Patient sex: M
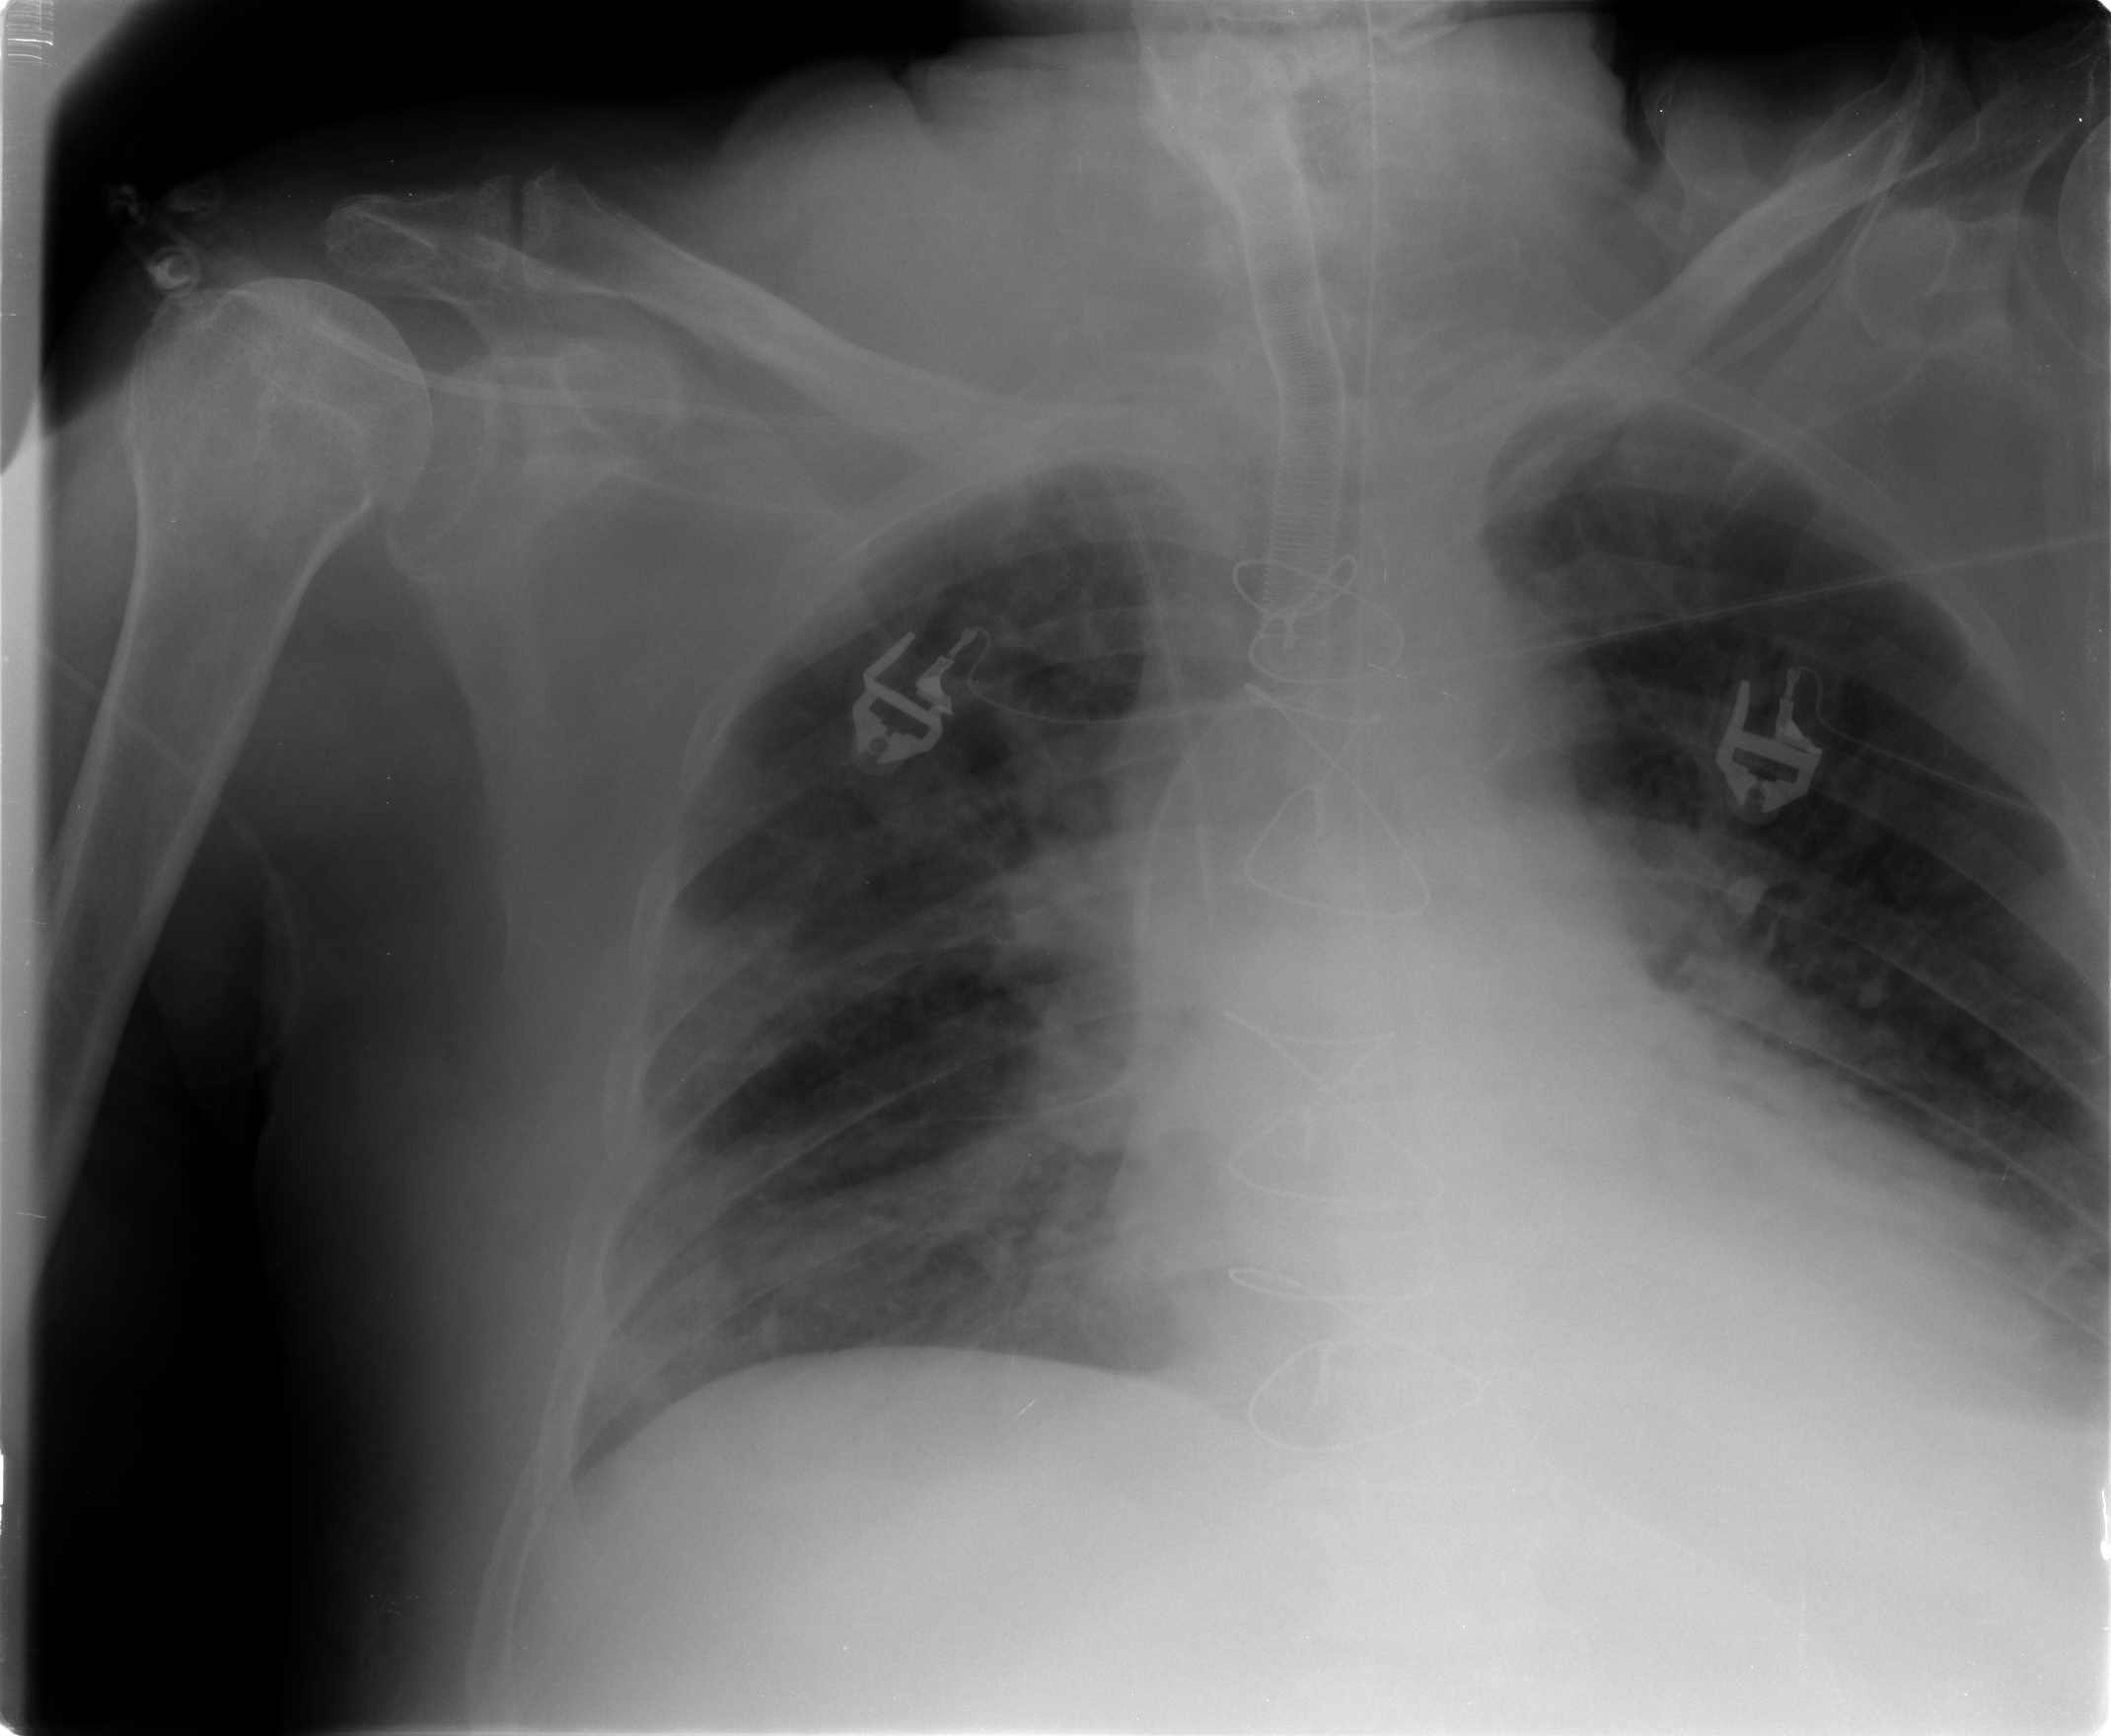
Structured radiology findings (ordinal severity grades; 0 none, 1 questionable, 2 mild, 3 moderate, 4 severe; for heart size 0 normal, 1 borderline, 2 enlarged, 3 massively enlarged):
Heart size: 1
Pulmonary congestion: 1
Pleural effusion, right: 0
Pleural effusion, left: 0
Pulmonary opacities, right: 2
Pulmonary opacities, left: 2
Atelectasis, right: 2
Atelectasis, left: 2